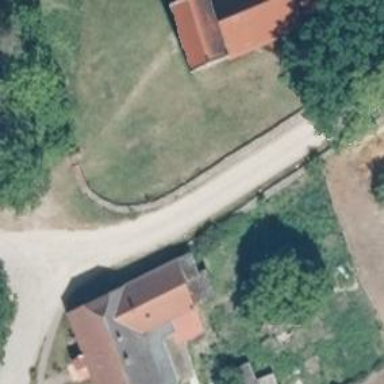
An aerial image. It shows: Residential road with compacted surface.